Interaction volume radius: 10 \u00c5
Interaction volume height: 10 \u00c5
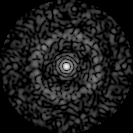
Disorder parameter: 0.8511